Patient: sex F, age 46
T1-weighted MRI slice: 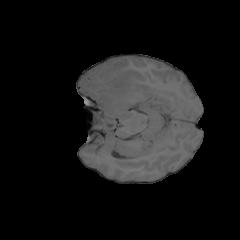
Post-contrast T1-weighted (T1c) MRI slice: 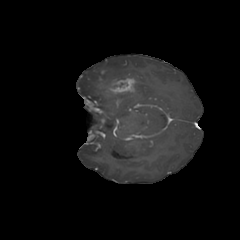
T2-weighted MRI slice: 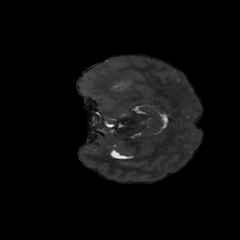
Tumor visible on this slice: yes
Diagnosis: Glioblastoma, IDH-wildtype
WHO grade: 4